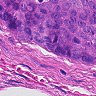
Metastatic tissue present: yes